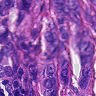
Metastatic tissue present: yes